Question: I am making a pitch detection program using fft. To get the pitch I need to find the lowest frequency that is significantly above the noise floor.
All the results are in an array. Each position is for a frequency. I don't have any idea how to find the peak.
I am programming in C#.
Here is a screenshot of the frequency analysis in audacity.

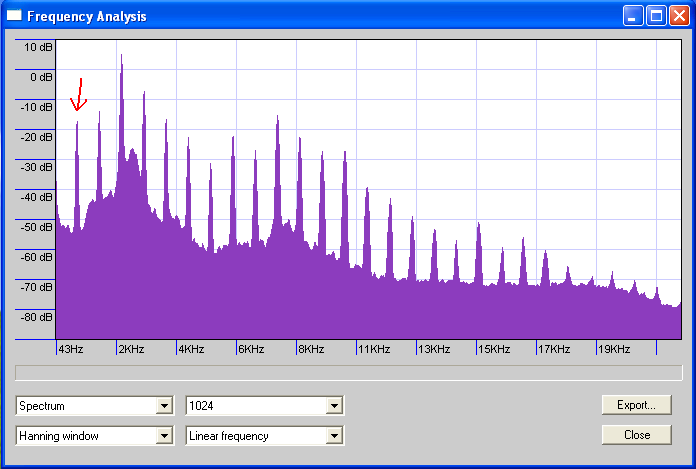
Answer: Instead of attempting to find the peak, I would look for a fundamental frequency which maximizes the spectral energy captured by its first 5 integer multiples. Note that every peak is an integer multiple of the lowest peak. This is a hack of the cepstrum method. Don't judge :).
N.B. From your plots, I assume a 1024 sample window and 44.1kHZ sampling Rate. This yields a frequency granularity of only 44.1kHz/1024 = 43Hz. Given a 44.1kHz audio, I recommend using a longer analysis window of ~50 ms or 2048 samples. This would yield a finer frequency granularity of ~21 Hz.
Assuming a Matlab vector 'psd' of size 2048 with the PSD values.
'''
% 50 Hz (Dude) -> 50Hz/44100Hz * 2048 -> ~2 Lower Lim
% 300 Hz (Baby) -> 300Hz/44100Hz * 2048 -> ~14 Upper Lim
lower_lim = 2;
upper_lim = 14
for fund_cand = lower_lim:1:upper_lim
i_first_five_multiples = [1:1:5]*fund_cand;
sum_energy = sum(psd(i_first_five_multiples));
end
'''
I would find the frequency which maximizes the sum_energy value.